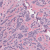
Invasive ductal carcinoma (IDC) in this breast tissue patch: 1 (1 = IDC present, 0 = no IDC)